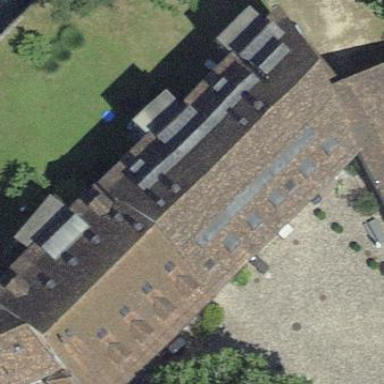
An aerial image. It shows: Building with tiled roof.